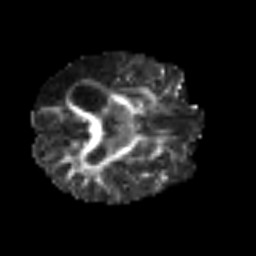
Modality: FA
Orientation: axial
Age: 64
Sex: male
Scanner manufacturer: siemens
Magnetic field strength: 3 T
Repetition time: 3.2 s
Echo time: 0.081 s